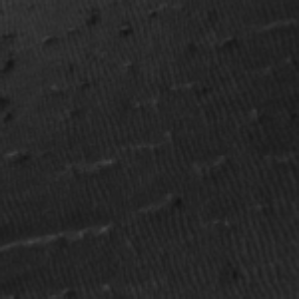
Label: frost